Field crop: maize
Growth stage: 2
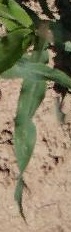
Species: maize